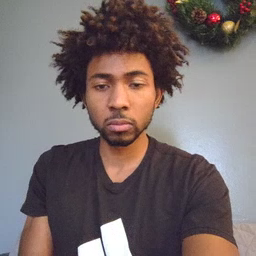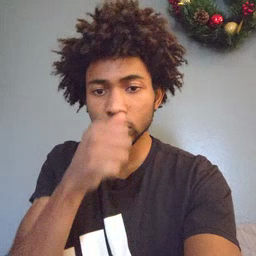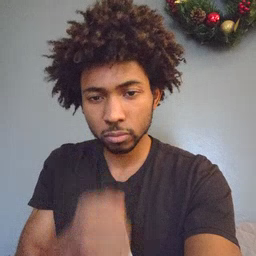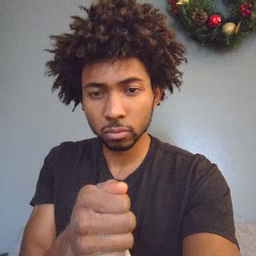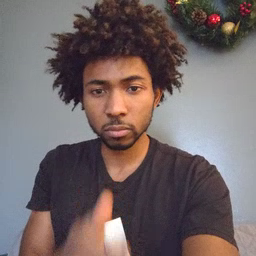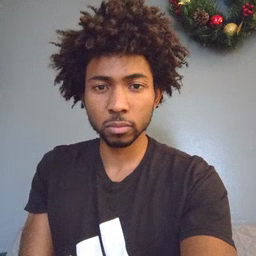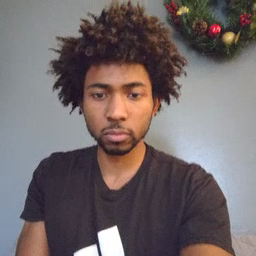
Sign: hide